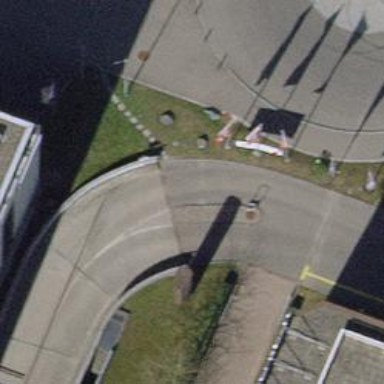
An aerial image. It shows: Flagpole with advertising flag attached.